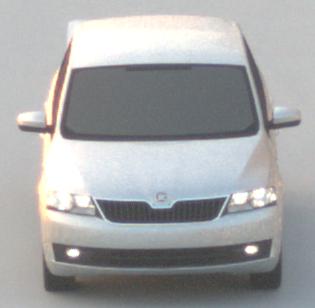
Make: Skoda
Model: Rapid Spaceback 1.2 TSI
Detailed model: Rapid Spaceback
Model produced from: 2013/10
Model produced until: 2015/04
Doors: 5
Color: white
Road condition: dry road
Daytime: sunrise or sunset
Contrast: medium contrast